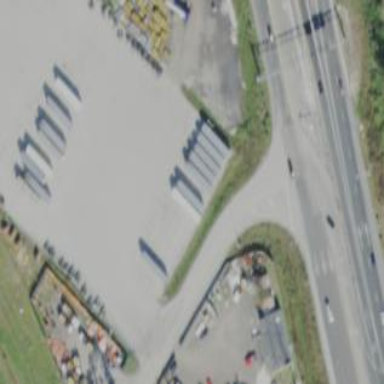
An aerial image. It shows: Parking area designated as staging area for tandem trailers.